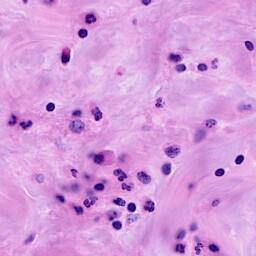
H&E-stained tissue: Breast